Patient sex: M
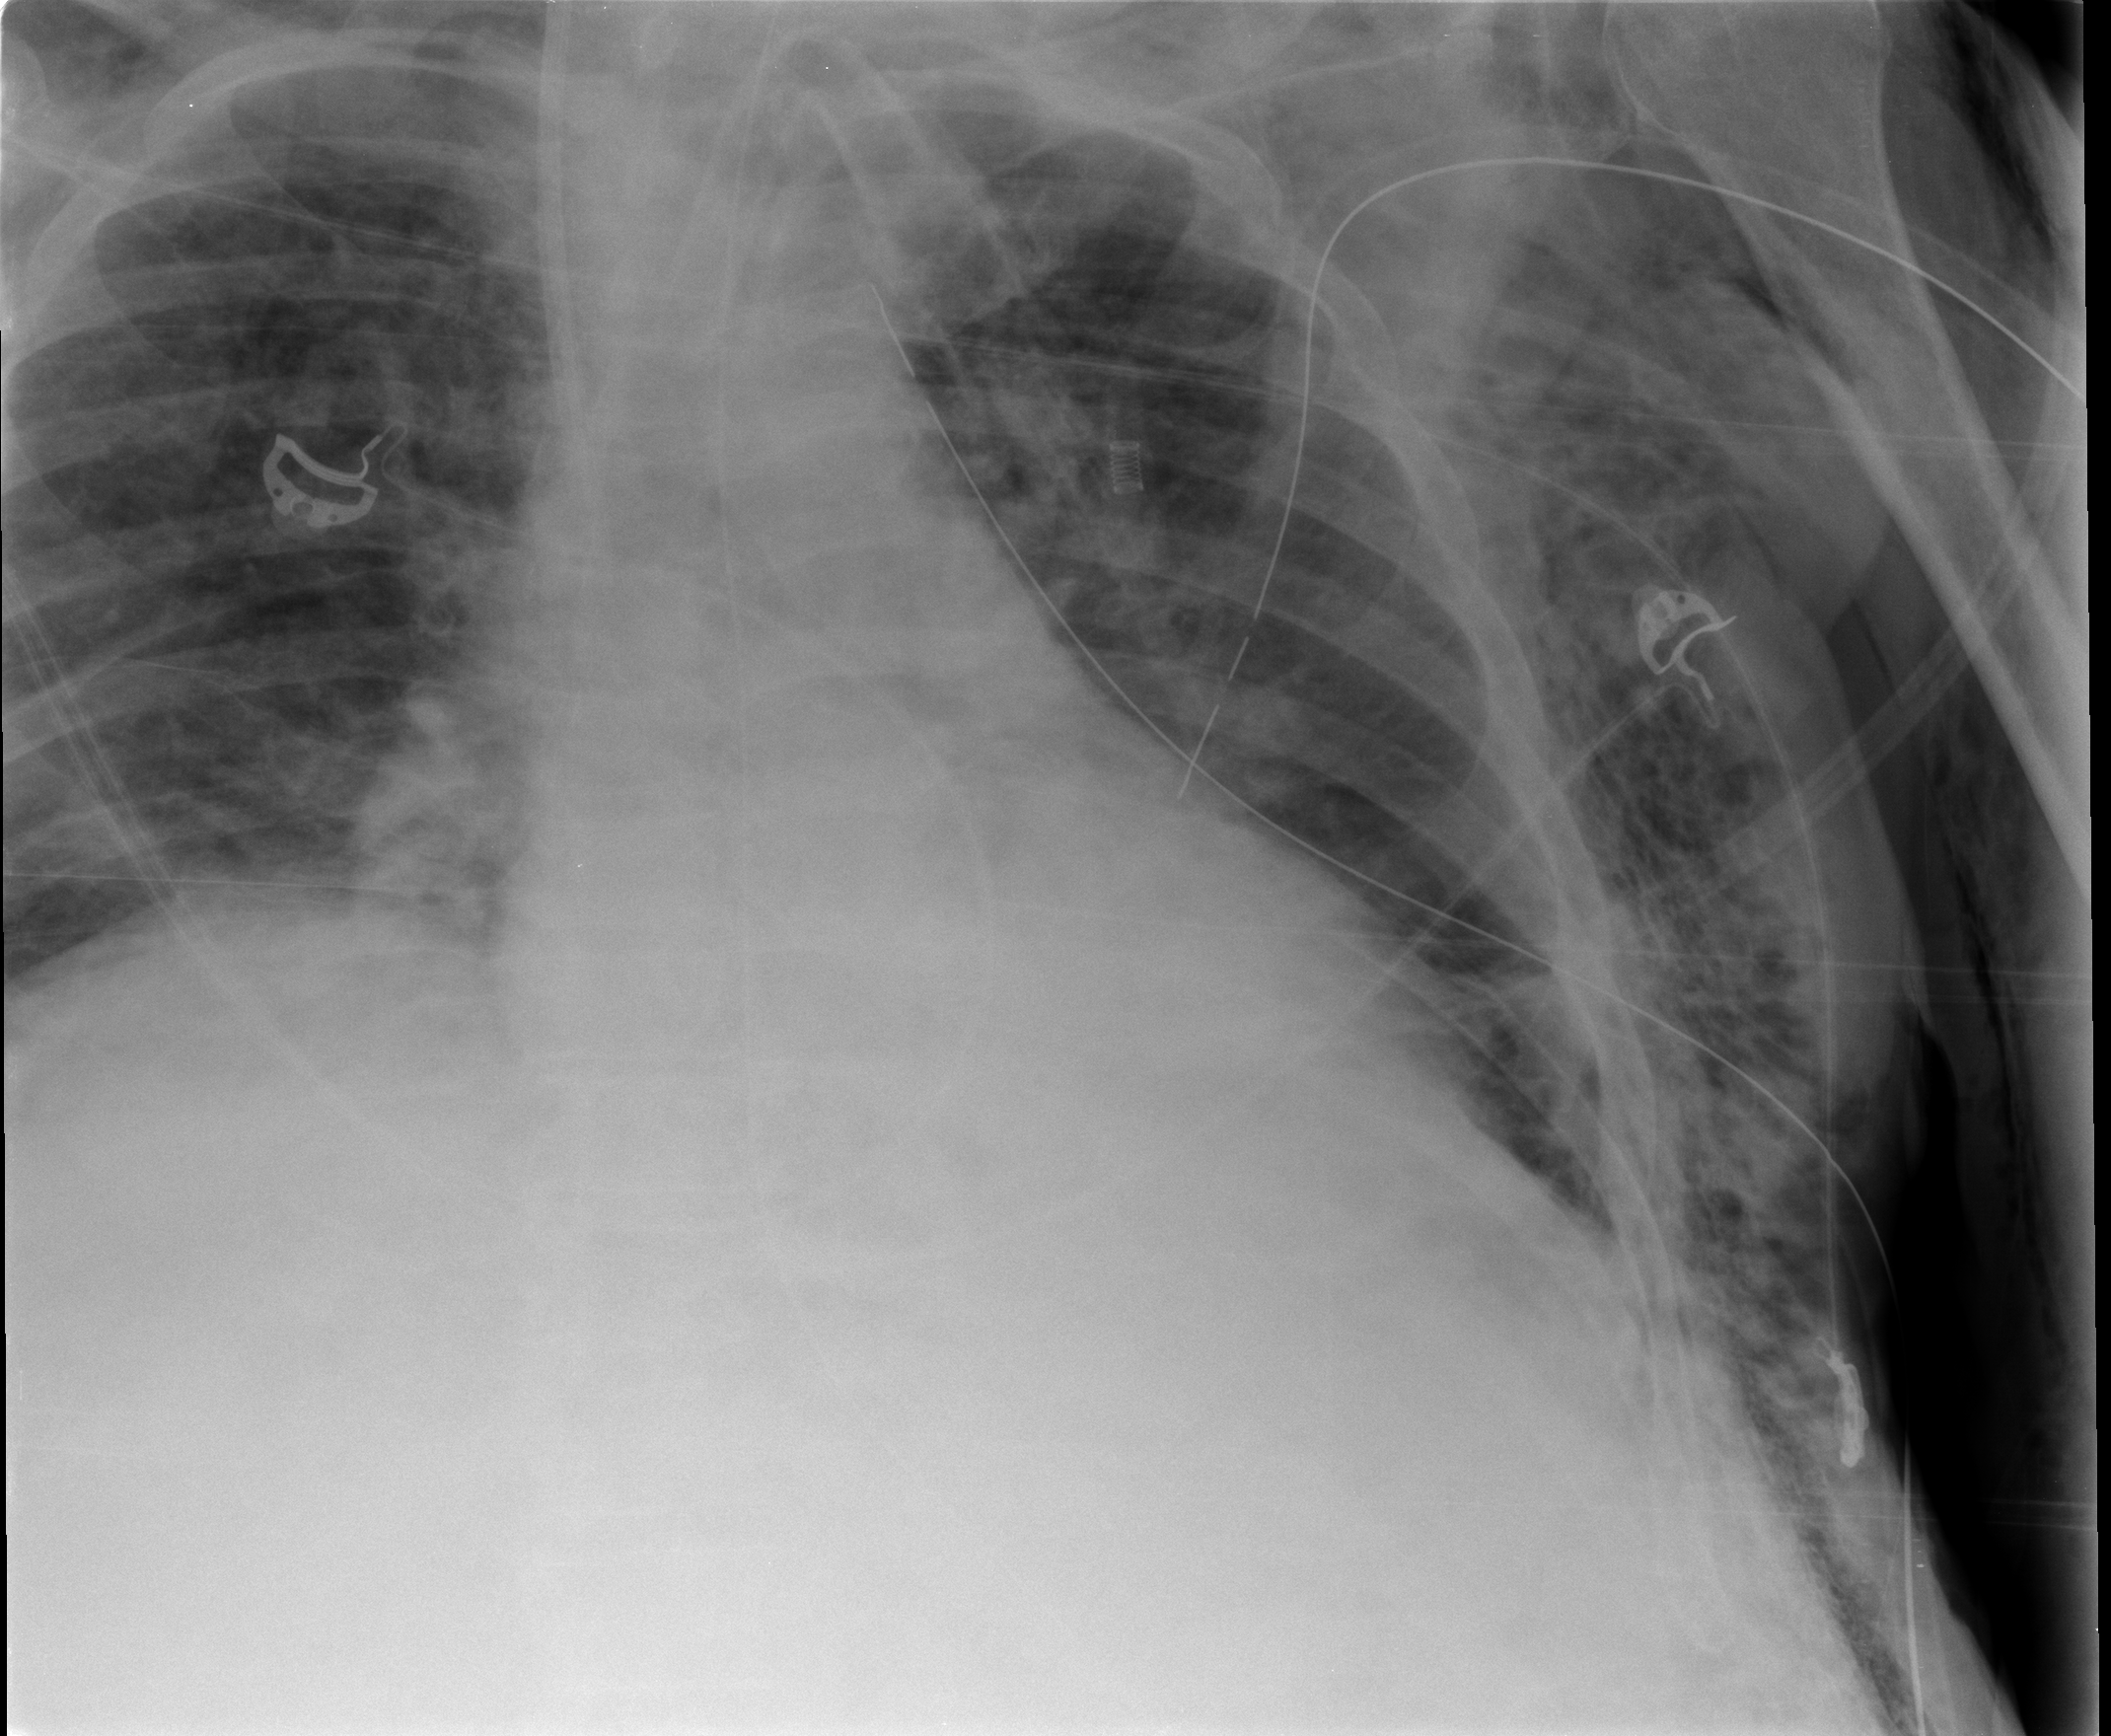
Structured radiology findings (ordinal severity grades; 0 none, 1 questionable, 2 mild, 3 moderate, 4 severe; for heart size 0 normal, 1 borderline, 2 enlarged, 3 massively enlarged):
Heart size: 0
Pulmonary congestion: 0
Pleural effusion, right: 0
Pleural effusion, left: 0
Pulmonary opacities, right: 0
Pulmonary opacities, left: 0
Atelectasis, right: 0
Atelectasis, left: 2